八年级 · 度量几何学
如图, 在 $\triangle \mathrm{ABC}$ 中, $\mathrm{AD}$ 是 $\mathrm{BC}$ 边上的高, $\mathrm{BE}$ 平分 $\angle \mathrm{ABC}$ 交 $\mathrm{AC}$ 边于 $\mathrm{E}$, $\angle \mathrm{BAC}=60^{\circ}, \angle \mathrm{ABE}=25^{\circ}$, 则 $\angle \mathrm{DAC}$ 的大小是 ( )

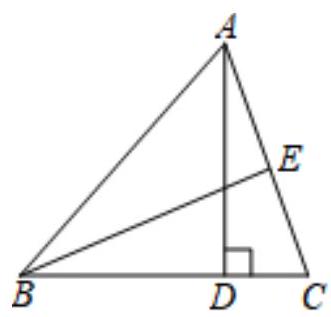
A. $15^{\circ}$
B. $20^{\circ}$
C. $25^{\circ}$
D. $30^{\circ}$
答案: B